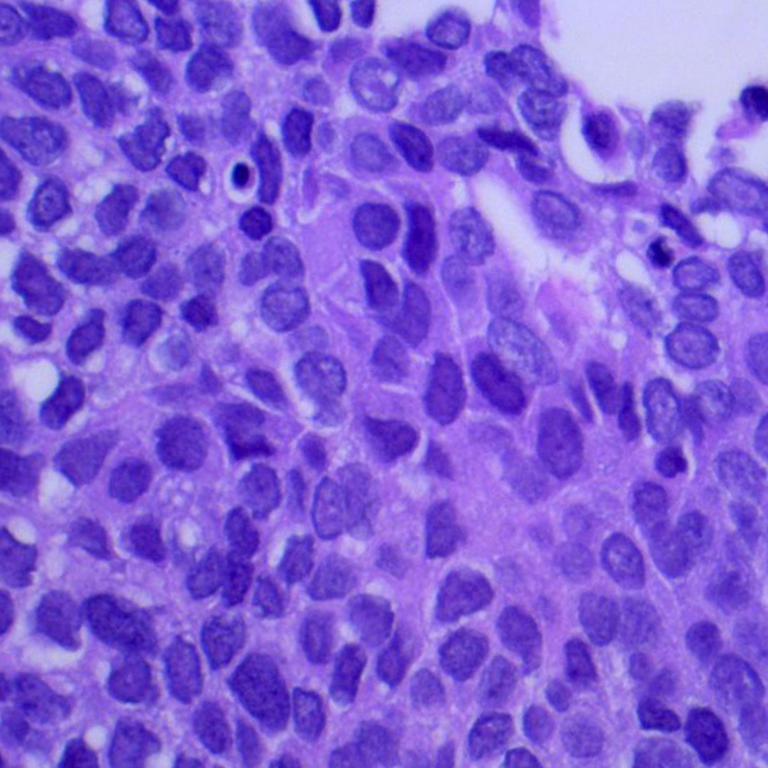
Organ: lung
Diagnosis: squamous carcinomas